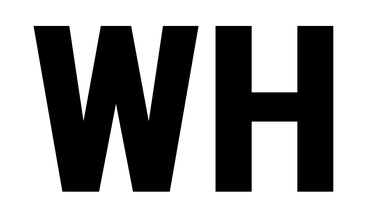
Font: Roboto_Condensed_ExtraBold